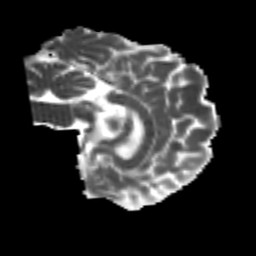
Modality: MD
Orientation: sagittal
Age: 23
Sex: male
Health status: healthy
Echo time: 0.074 s